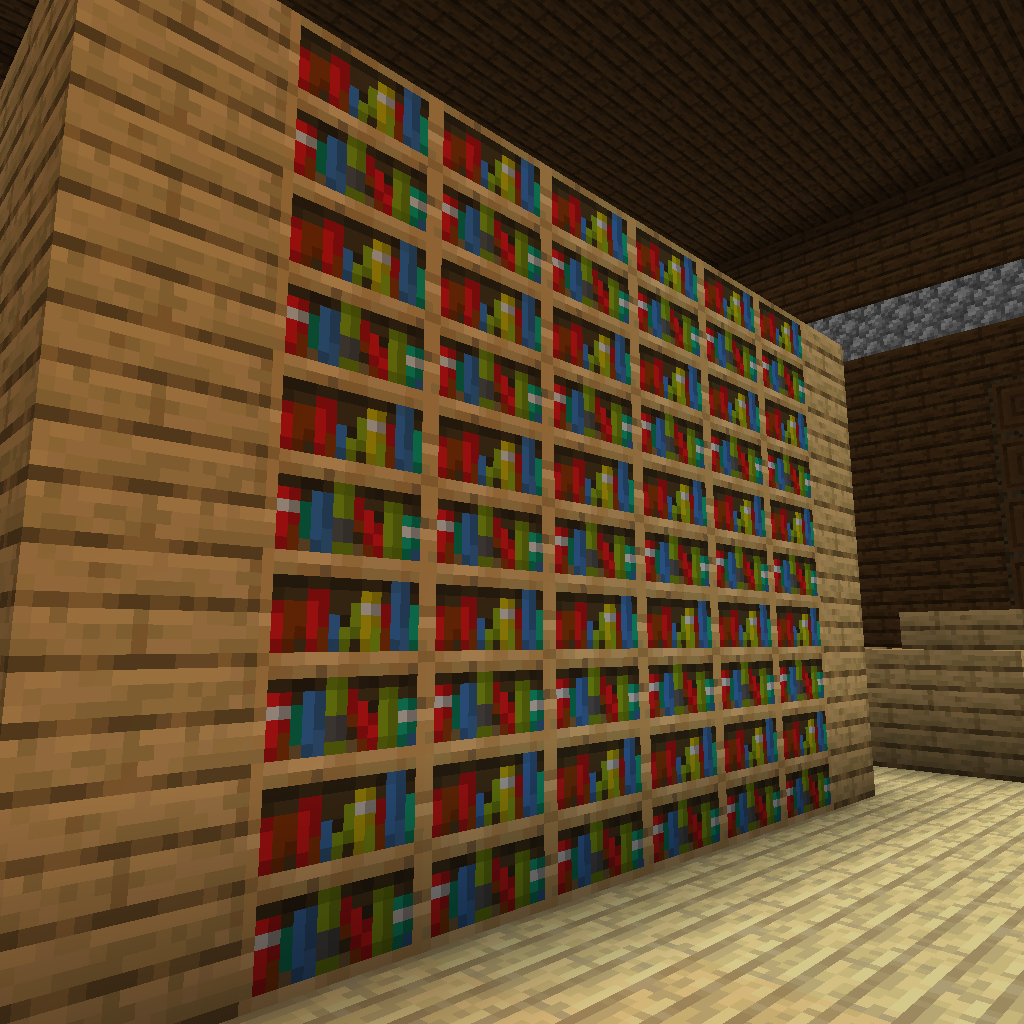
bookshelves inside mansion